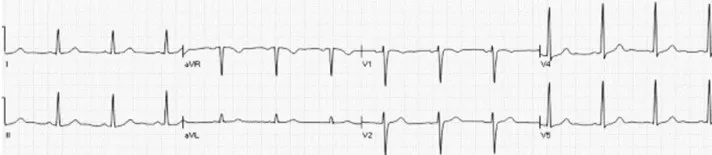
normal sinus rhythm, normal axis deviation, no significant ST-t changes, normal QT interval.
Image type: electrography (ekg)